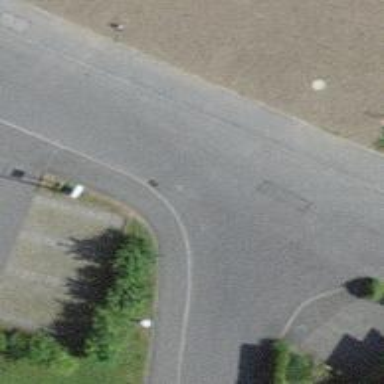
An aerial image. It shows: Unmarked crossing on the road.